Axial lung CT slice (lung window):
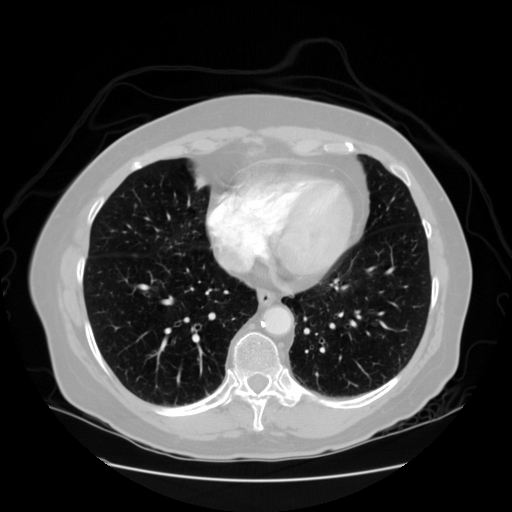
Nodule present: yes
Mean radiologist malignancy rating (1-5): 2.667